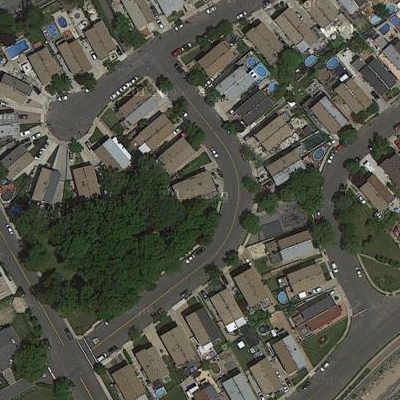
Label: Resident